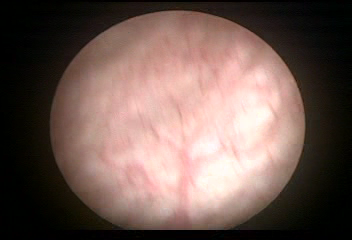
Modality: WLC
Class: Normal mucosa
Bladder cancer association: No